Question: How to move focus from Compose Button to Compose 'TextField' by using the arrow key?
When I have moved focus from Compose Button to Compose 'TextField' by using the arrow key('KeyEvent.KEYCODE_DPAD_UP'),
the focus moves twice for that key press.
(when I use page-up-key)
I hope that the focus moves once for that key press.
Please see GIF animation for details
Is there a way to fix this?
(I use up-key and down-key in moving between 'TextFields'
using 'moveFocus' method of 'focusManager' in 'onKeyEvent')
'''
@Composable
fun Screen() {
Column(
modifier = Modifier.fillMaxSize(),
horizontalAlignment = Alignment.CenterHorizontally
) {
val focusManager = LocalFocusManager.current
FocusMoveTextField(focusManager)
FocusMoveTextField(focusManager)
FocusMoveTextField(focusManager)
OutlinedButton(
onClick = {}
) {
Text("Button")
}
}
}
@Composable
private fun FocusMoveTextField(
focusManager: FocusManager
) {
OutlinedTextField(
modifier = Modifier
.fillMaxWidth()
.onKeyEvent { keyEvent ->
when (keyEvent.nativeKeyEvent.keyCode) {
KEYCODE_DPAD_DOWN -> {
focusManager.moveFocus(FocusDirection.Down)
true
}
KEYCODE_DPAD_UP -> {
focusManager.moveFocus(FocusDirection.Up)
true
}
else -> {
false
}
}
},
value = "",
onValueChange = {},
keyboardOptions = KeyboardOptions(
keyboardType = KeyboardType.Number,
imeAction = ImeAction.Done
)
)
}
'''

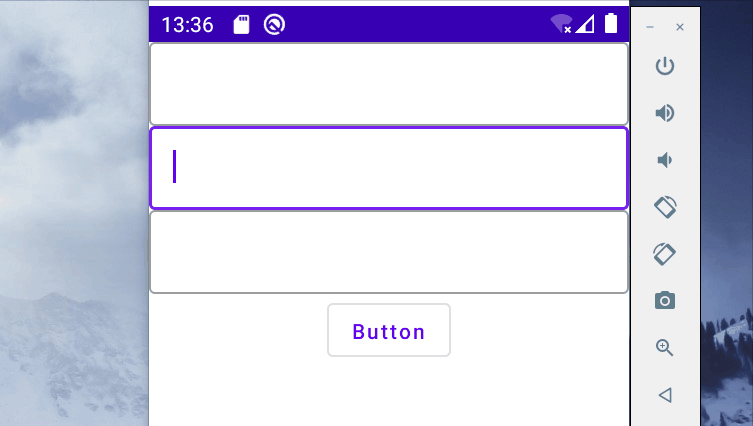
Answer: After testing I see that 'onKeyEvent' will fired 2 times after press a key on 'Button' (1 for 'ACTION_DOWN' and 1 for 'ACTION_UP'). Maybe it cause the focus move twice when press a key.
Then I think you can handle focus on your 'Button' like
'''
val focusRequester = remember { FocusRequester() }
var buttonColor by remember { mutableStateOf(Black) }
OutlinedButton(
onClick = { focusRequester.requestFocus() }, modifier = Modifier
.focusRequester(focusRequester)
.onFocusChanged { buttonColor = if (it.isFocused) Green else Black }
.focusTarget()
.onKeyEvent { keyEvent ->
if (keyEvent.nativeKeyEvent.action == ACTION_UP) {
when (keyEvent.nativeKeyEvent.keyCode) {
KEYCODE_DPAD_DOWN -> {
focusManager.moveFocus(FocusDirection.Down)
true
}
KEYCODE_DPAD_UP -> {
focusManager.moveFocus(FocusDirection.Up)
true
}
else -> {
false
}
}
} else {
true
}
}
) {
Text("Button", color = buttonColor)
}
'''
Complete example
'''
@Composable
fun Screen() {
Column(
modifier = Modifier.fillMaxSize(),
horizontalAlignment = Alignment.CenterHorizontally
) {
val focusManager = LocalFocusManager.current
FocusMoveTextField(focusManager)
FocusMoveTextField(focusManager)
FocusMoveTextField(focusManager)
val focusRequester = remember { FocusRequester() }
var buttonColor by remember { mutableStateOf(Black) }
OutlinedButton(
onClick = { focusRequester.requestFocus() }, modifier = Modifier
.focusRequester(focusRequester)
.onFocusChanged { buttonColor = if (it.isFocused) Green else Black }
.focusTarget()
.onKeyEvent { keyEvent ->
if (keyEvent.nativeKeyEvent.action == ACTION_UP) {
when (keyEvent.nativeKeyEvent.keyCode) {
KEYCODE_DPAD_DOWN -> {
focusManager.moveFocus(FocusDirection.Down)
true
}
KEYCODE_DPAD_UP -> {
focusManager.moveFocus(FocusDirection.Up)
true
}
else -> {
false
}
}
} else {
true
}
}
) {
Text("Button", color = buttonColor)
}
FocusMoveTextField(focusManager)
FocusMoveTextField(focusManager)
}
}
@Composable
private fun FocusMoveTextField(
focusManager: FocusManager
) {
OutlinedTextField(
modifier = Modifier
.fillMaxWidth()
.onKeyEvent { keyEvent ->
when (keyEvent.nativeKeyEvent.keyCode) {
KEYCODE_DPAD_DOWN -> {
focusManager.moveFocus(FocusDirection.Down)
true
}
KEYCODE_DPAD_UP -> {
focusManager.moveFocus(FocusDirection.Up)
true
}
else -> {
false
}
}
},
value = "",
onValueChange = {},
keyboardOptions = KeyboardOptions(
keyboardType = KeyboardType.Number,
imeAction = ImeAction.Done
)
)
}
'''